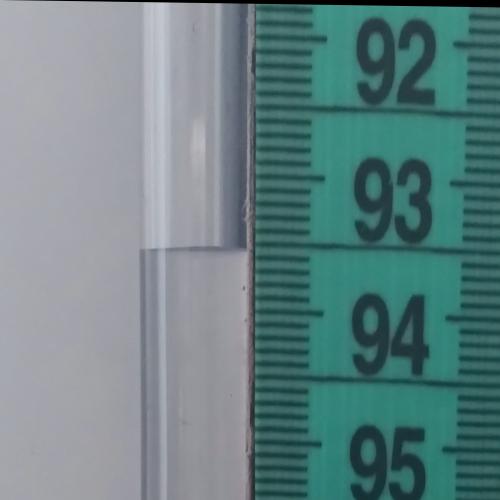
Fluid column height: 93.5 cm